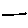
Label: line